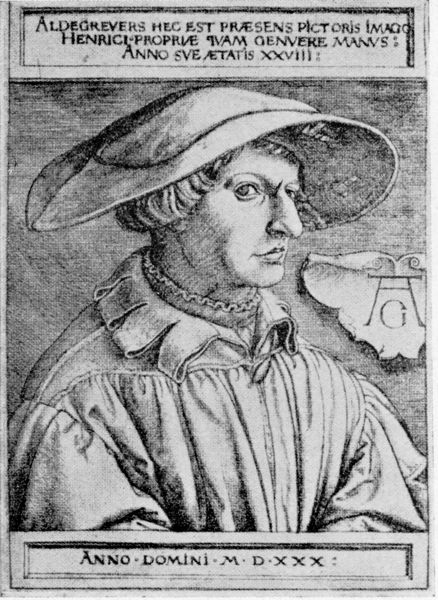
Titel: Selbstportrait im Alter von 28 Jahren
Künstler: Heinrich Aldegrever
Institution: (Seriendruck)
Schlagwörter: mann, weiß, braun, frau, frisur, grau, haar, hut, mund, nase, profil, schwarz, stirn, blick, dame, augen, falten, kragen, mensch, ärmel, bildnis, portrait, porträt, signatur, auge, haare, kutte, mantel, kinn, lippen, locken, schrift, grafik, graphik, kartusche, inschrift, brauen, rüschen, wange, krempe, schild, druck, monogramm, schraffur, radierung, stich, schwarzweiß, text, nasenloch, pupille, halbprofil, gelehrter, dürer, kupferstich, nasenflügel, latein, heinrich, albrecht, albrecht dürer, henry, druckschrift, schlaufen, domini, theologe, anno, schlaufenkragen, g, a, 1530